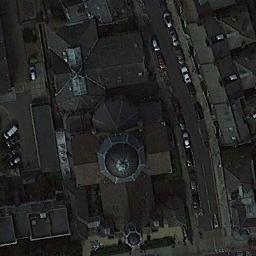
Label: church